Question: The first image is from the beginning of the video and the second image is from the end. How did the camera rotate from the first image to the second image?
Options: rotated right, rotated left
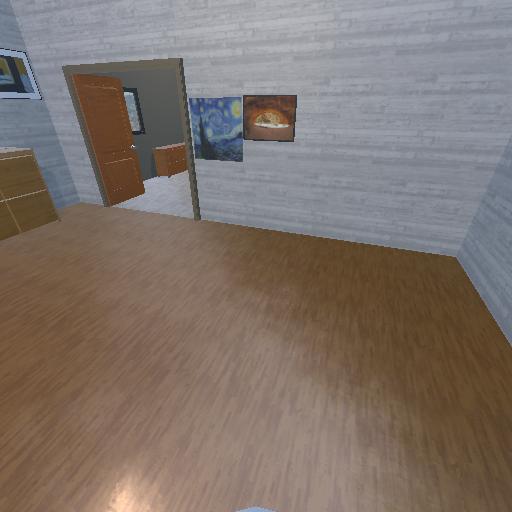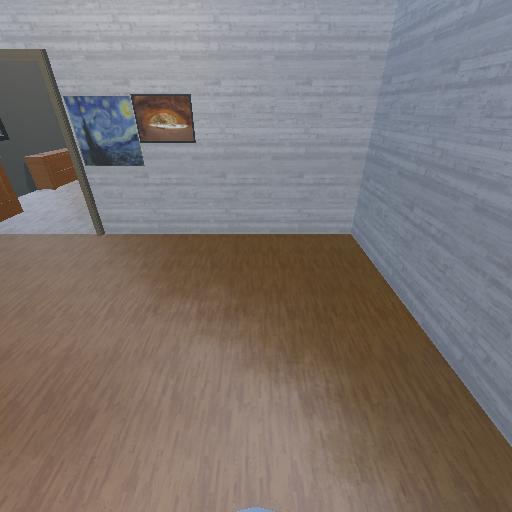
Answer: rotated right